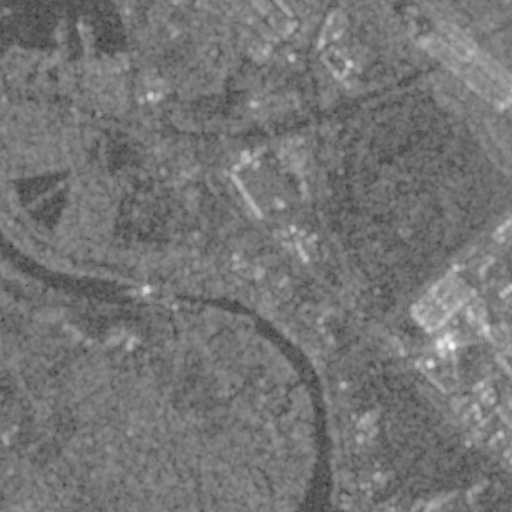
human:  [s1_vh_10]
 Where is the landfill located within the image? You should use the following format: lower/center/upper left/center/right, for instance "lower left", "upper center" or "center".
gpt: The landfill is located in the upper right of the image.
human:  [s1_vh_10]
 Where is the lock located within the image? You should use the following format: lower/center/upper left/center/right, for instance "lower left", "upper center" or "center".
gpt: The lock is located in the center left of the image.
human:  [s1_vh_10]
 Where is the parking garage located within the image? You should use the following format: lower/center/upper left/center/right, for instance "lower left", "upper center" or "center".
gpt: The parking garage is located in the center of the image.
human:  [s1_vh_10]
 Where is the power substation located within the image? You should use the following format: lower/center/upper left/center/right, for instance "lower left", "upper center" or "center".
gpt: The power substation is located in the lower center of the image.
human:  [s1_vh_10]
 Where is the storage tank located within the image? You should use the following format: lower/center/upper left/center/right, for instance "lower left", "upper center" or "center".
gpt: The storage tank is located in the center of the image.
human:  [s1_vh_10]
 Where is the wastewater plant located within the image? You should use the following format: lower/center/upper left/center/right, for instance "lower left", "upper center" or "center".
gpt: The wastewater plant is located in the center right of the image.
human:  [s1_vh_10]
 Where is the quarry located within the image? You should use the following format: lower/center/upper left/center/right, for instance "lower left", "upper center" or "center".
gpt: There is no quarry in the image.

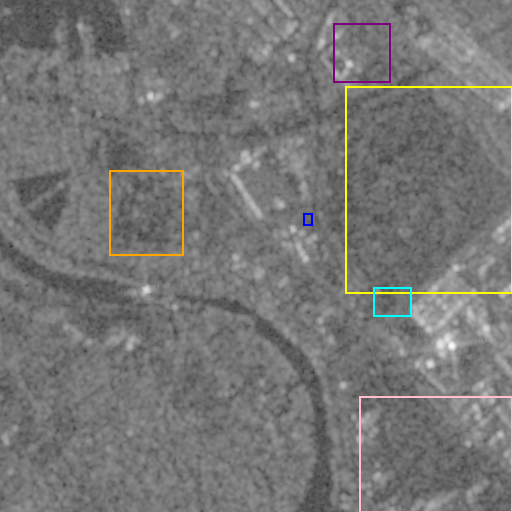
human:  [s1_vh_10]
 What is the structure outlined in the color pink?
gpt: The structure outlined in pink is a crop field.
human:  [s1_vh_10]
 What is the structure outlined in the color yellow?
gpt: The structure outlined in yellow is a landfill.
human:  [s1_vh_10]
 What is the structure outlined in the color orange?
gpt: The structure outlined in orange is a park.
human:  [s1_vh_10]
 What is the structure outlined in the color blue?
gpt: The structure outlined in blue is a parking garage.
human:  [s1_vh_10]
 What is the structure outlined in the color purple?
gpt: The structure outlined in purple is a parking lot.
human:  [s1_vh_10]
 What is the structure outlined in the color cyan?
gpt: The structure outlined in cyan is a wastewater plant.
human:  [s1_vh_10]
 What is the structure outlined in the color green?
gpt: There is no green outline.